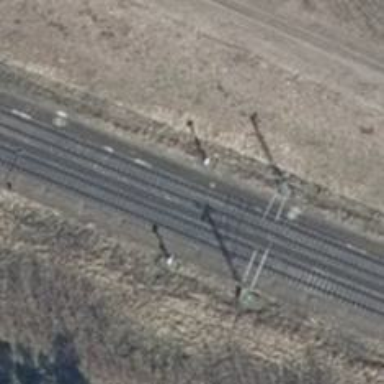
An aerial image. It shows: Railway signal.